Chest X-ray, AP view. Patient: 13 years old, sex M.
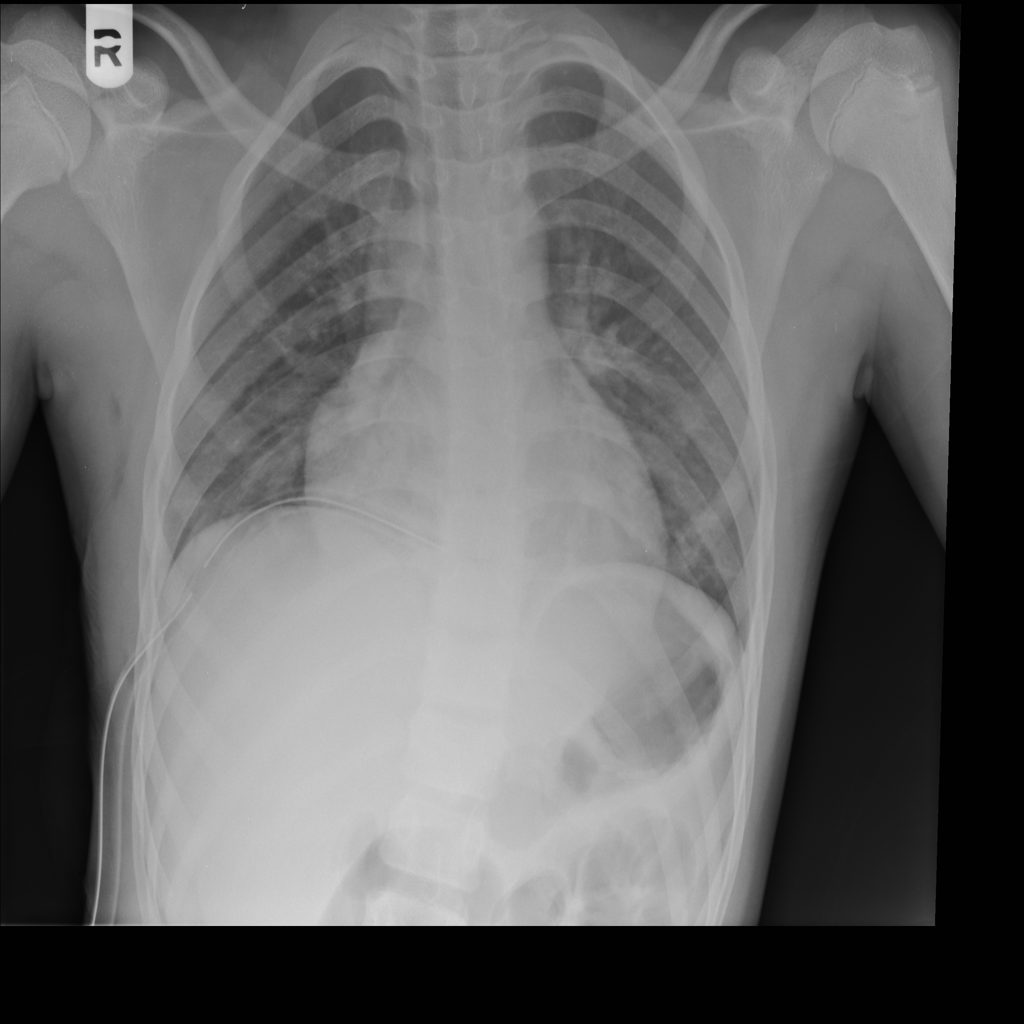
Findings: Atelectasis, Pneumothorax